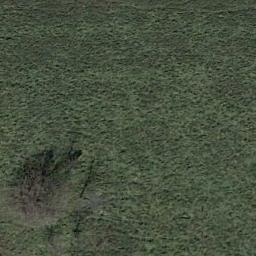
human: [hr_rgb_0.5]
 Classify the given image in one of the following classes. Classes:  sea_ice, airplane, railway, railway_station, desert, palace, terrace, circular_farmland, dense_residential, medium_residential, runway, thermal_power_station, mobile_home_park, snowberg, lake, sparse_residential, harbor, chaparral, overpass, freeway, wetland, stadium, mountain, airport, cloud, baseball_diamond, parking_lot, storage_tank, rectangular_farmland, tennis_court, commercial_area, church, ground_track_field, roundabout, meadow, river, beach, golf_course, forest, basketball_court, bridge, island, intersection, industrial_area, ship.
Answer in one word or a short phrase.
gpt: meadow